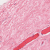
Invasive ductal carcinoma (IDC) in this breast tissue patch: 0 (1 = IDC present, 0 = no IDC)